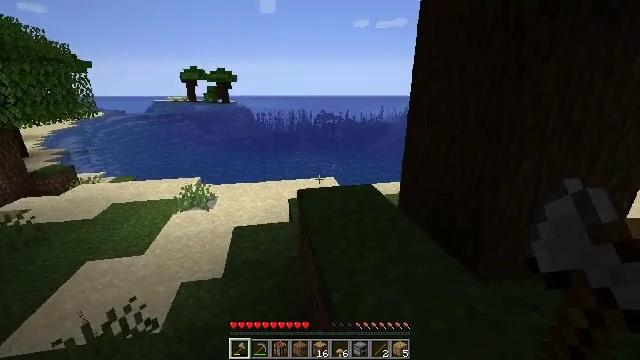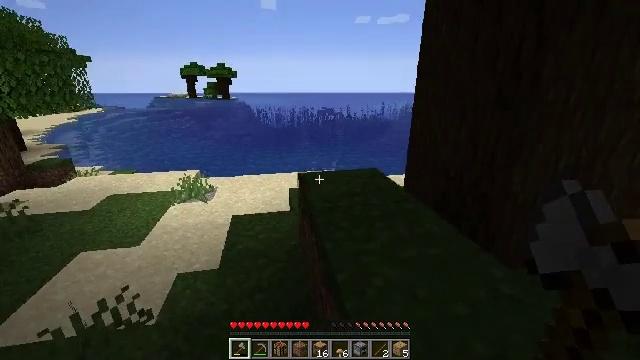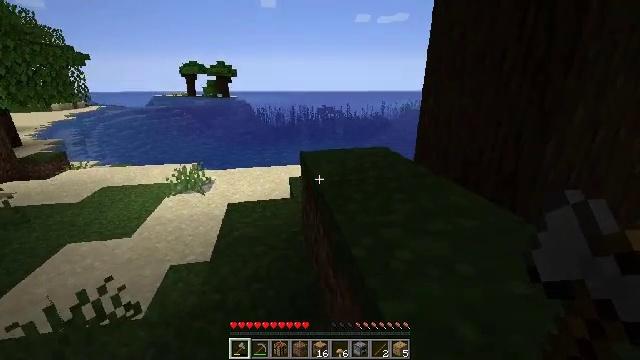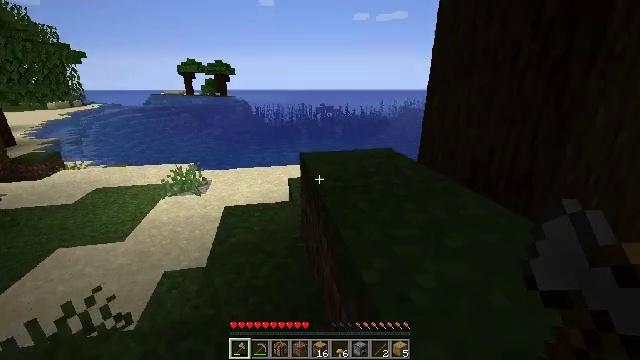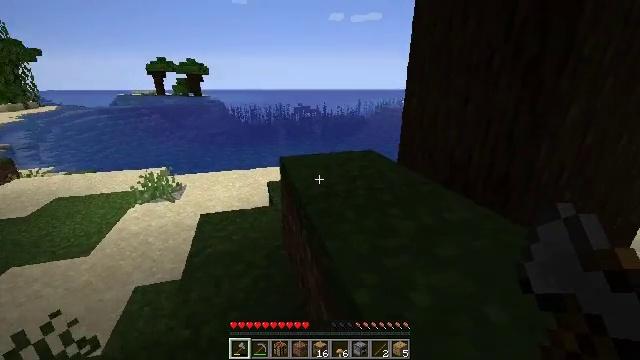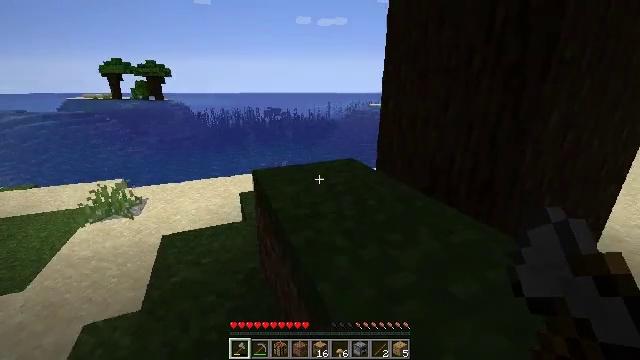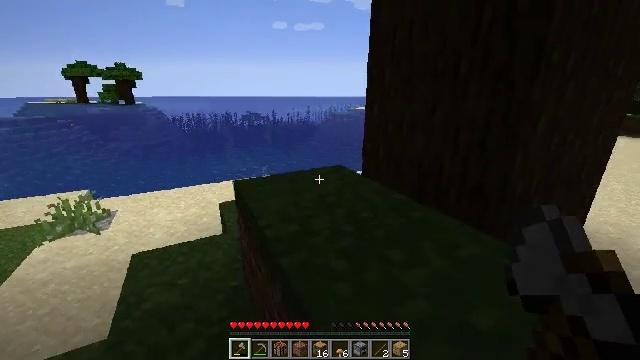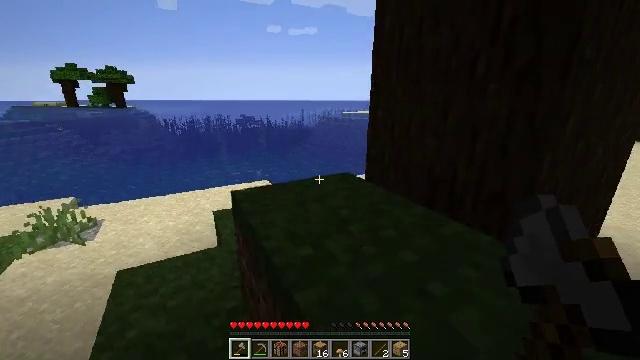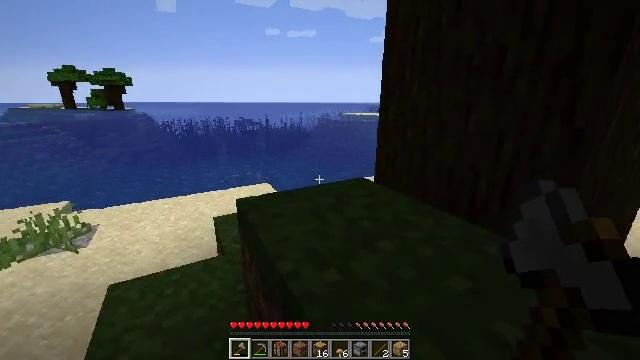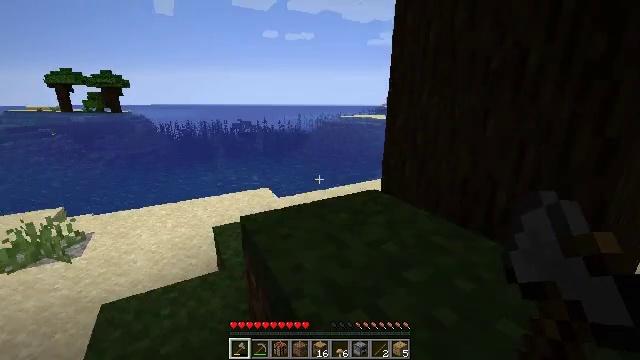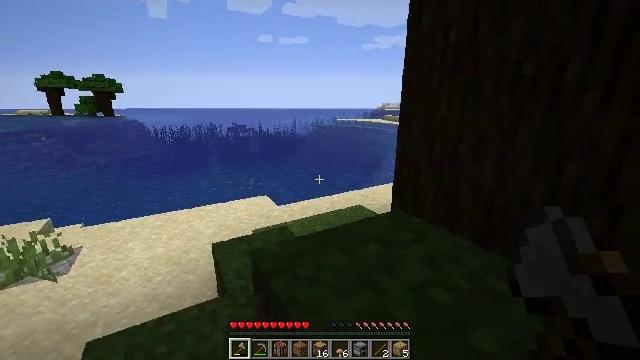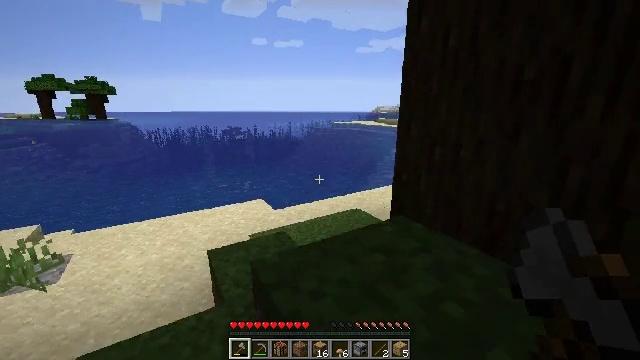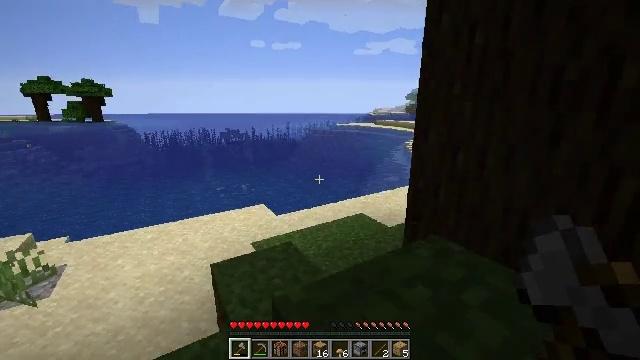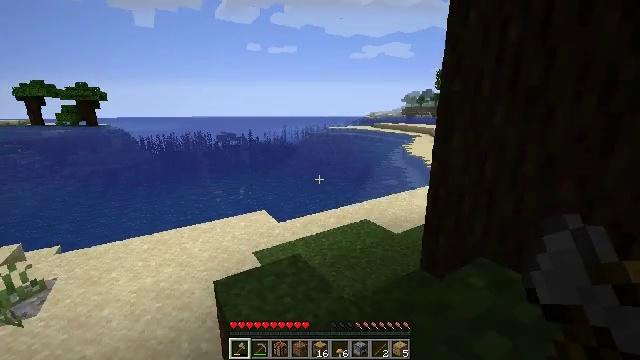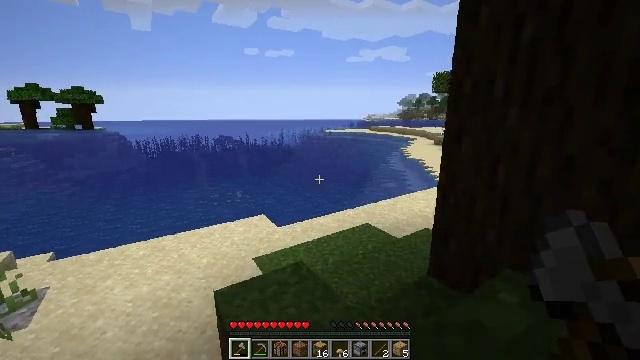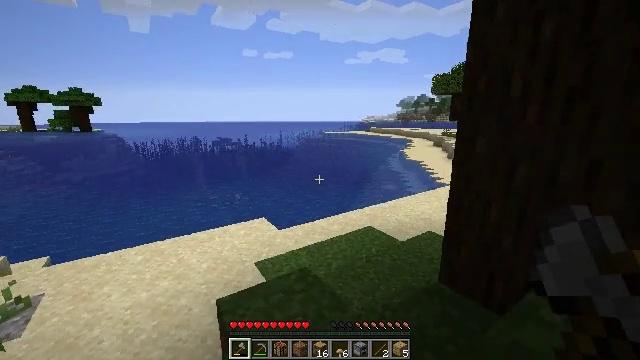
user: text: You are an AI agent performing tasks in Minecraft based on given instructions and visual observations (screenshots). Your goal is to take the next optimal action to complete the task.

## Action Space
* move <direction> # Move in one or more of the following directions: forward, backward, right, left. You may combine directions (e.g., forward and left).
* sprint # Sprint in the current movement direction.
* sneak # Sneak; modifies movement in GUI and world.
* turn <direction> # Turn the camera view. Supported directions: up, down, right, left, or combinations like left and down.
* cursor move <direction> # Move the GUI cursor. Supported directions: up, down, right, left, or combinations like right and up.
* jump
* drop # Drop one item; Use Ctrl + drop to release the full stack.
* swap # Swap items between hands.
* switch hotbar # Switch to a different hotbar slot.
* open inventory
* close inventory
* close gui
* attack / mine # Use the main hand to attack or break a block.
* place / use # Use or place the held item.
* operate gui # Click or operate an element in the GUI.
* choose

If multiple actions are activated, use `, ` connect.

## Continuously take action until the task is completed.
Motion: motion action
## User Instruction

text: Collect parts of the brown mushroom block.
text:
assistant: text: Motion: move forward, sprint
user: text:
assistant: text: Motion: move forward, sprint
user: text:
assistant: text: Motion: move forward, sprint
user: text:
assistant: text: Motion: move forward, sprint, turn right
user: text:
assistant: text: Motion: move forward, sprint, turn right
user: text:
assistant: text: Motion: move forward, sprint, turn right
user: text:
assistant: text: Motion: move forward, sprint, turn right
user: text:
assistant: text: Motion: move forward, sprint
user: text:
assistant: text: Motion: move forward, sprint
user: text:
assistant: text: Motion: move forward, sprint, turn right
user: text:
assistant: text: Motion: move forward, sprint, turn right
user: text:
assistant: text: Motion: move forward, sprint
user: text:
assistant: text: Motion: move forward, sprint
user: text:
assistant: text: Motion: move forward, sprint
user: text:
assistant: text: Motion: move forward, sprint
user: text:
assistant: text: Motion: move forward, sprint
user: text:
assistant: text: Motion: move forward, sprint
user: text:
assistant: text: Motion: move forward, sprint
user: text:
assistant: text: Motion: move forward, sprint, turn right
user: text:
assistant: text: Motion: move forward, sprint, turn right
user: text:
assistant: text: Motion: move forward, sprint, turn right
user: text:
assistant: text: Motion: move forward, sprint, turn right
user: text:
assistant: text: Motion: move forward, sprint
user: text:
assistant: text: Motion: move forward, sprint
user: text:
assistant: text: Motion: move forward, sprint
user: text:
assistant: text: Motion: move forward, sprint
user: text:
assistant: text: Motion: move forward, sprint
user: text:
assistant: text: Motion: move forward, sprint, turn right
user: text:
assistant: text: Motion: move forward, sprint, turn right
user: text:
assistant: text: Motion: move forward, sprint, turn right